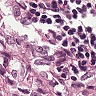
Metastatic tissue present: yes